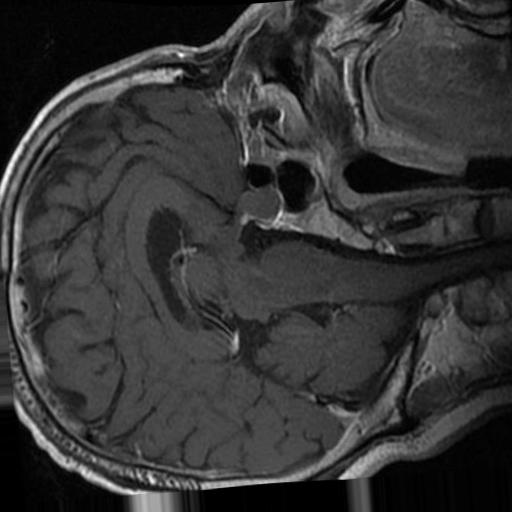
Label: brain_tumor